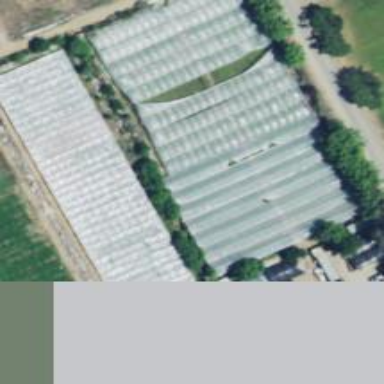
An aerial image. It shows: Greenhouse.